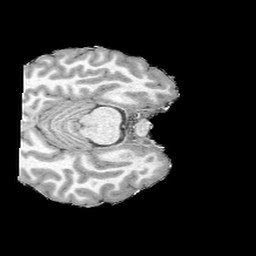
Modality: UNIT1
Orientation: axial